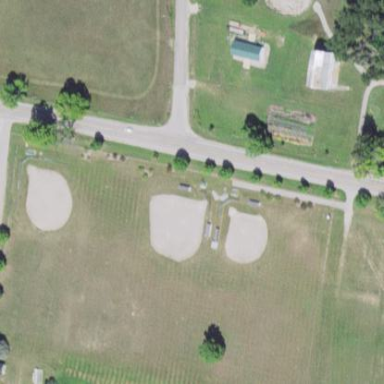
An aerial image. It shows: Baseball pitch for leisure land activities.